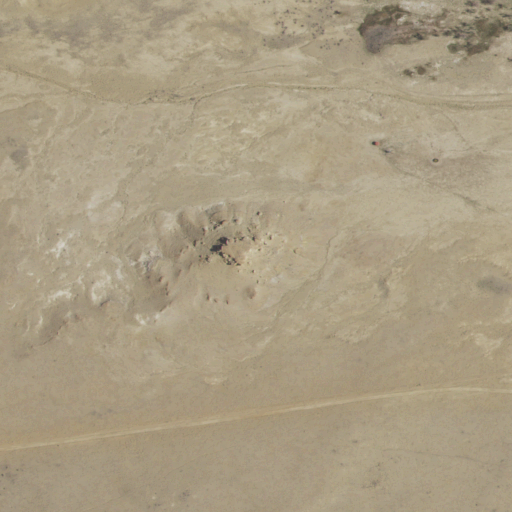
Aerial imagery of mountain in New Mexico named Sombrero Alto containing only shrub